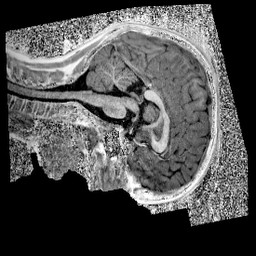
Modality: UNIT1
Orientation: sagittal
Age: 9
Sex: male
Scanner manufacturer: siemens
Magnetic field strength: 3 T
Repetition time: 4 s
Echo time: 0.00299 s